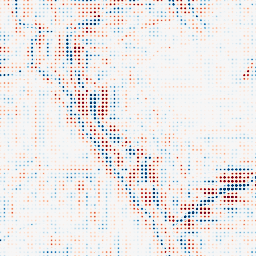
Category: wavelet
Decomposition family: wavelet_reverse_biorthogonal
Decomposition parameters: wavelet: rbio2.4
level: 4
Upsampling method: sinc_blackman
Upsampling parameters: scale: 8
kernel_size: 4
Upsampling scale: 8